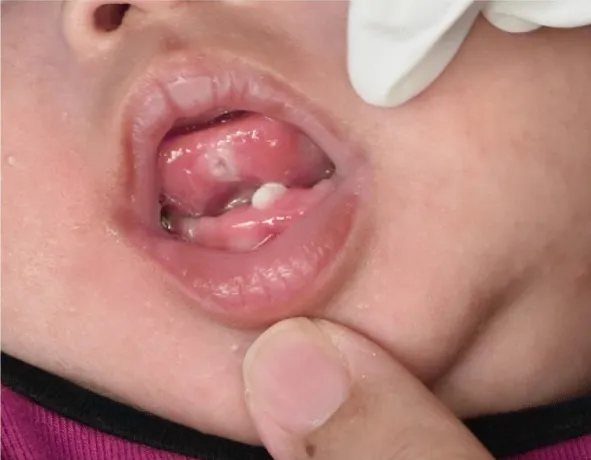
Ulceration at the ventral aspect of the tongue (Riga Fide disease) at one month.
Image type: pathology (fish)